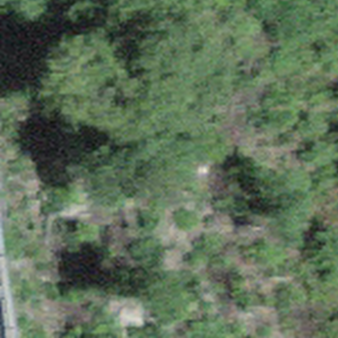
Label: other